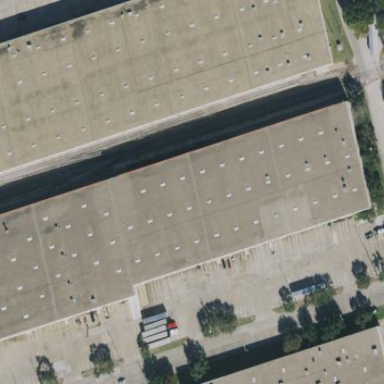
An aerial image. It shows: Warehouse.